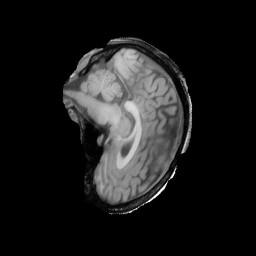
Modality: T1w
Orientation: sagittal
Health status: ill
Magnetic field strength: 3 T